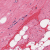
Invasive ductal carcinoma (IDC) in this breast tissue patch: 0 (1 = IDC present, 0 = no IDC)